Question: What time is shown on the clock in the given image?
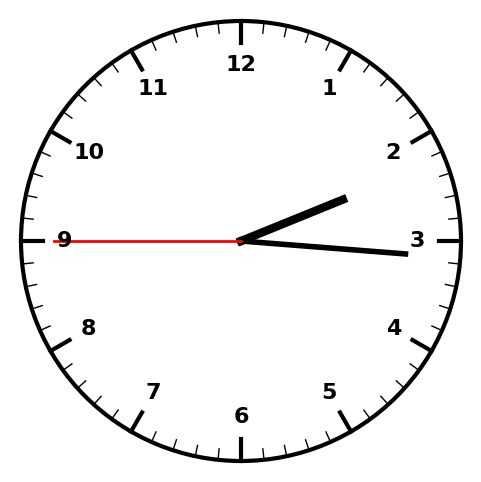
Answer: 02:15:45